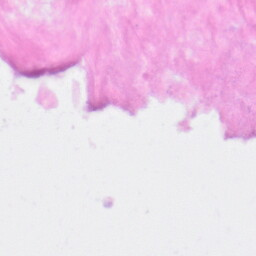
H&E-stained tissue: Kidney